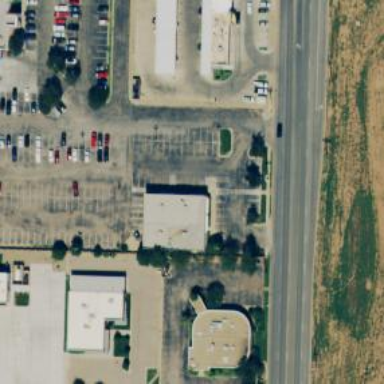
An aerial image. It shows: Parking area.